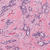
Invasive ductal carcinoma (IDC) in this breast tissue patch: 1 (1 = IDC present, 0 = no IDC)